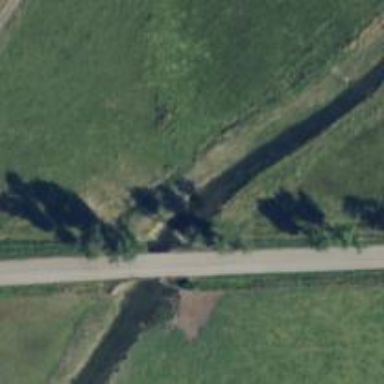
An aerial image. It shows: Culvert tunnel for irrigation canal.